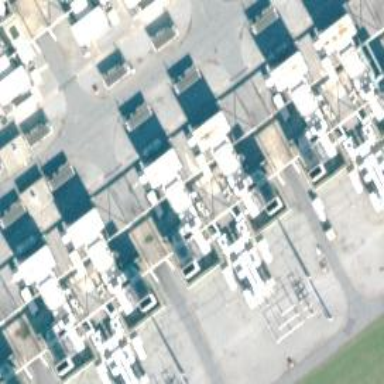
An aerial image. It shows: Gas turbine generator.